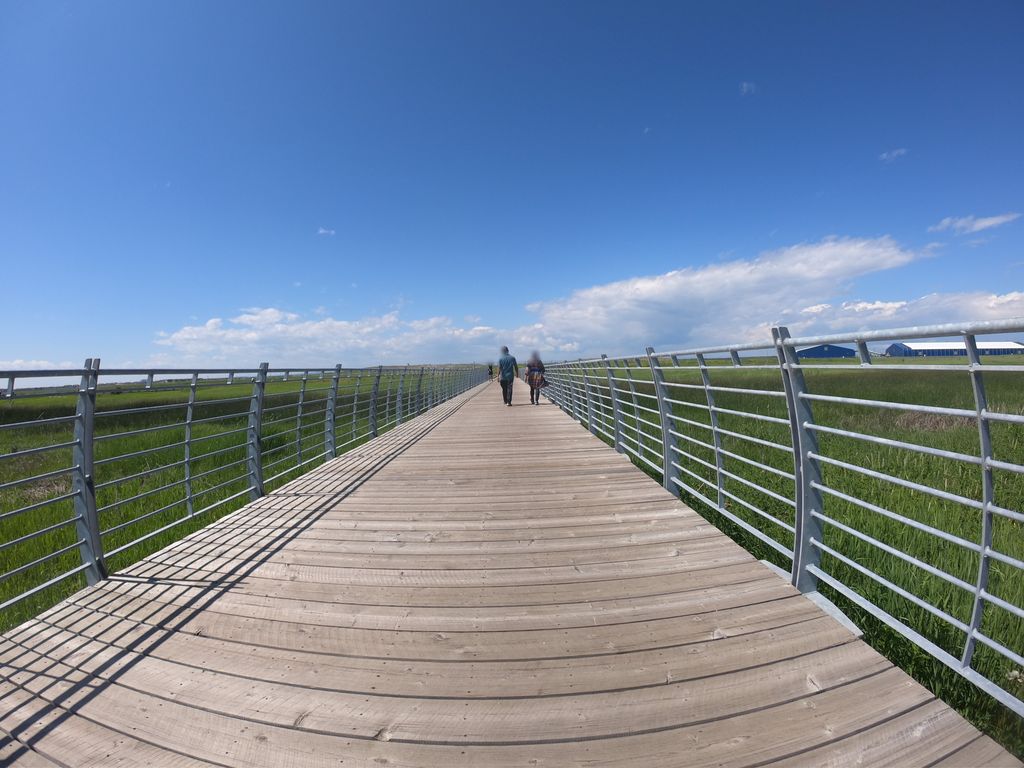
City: calgary